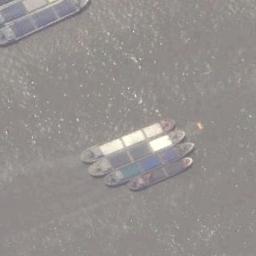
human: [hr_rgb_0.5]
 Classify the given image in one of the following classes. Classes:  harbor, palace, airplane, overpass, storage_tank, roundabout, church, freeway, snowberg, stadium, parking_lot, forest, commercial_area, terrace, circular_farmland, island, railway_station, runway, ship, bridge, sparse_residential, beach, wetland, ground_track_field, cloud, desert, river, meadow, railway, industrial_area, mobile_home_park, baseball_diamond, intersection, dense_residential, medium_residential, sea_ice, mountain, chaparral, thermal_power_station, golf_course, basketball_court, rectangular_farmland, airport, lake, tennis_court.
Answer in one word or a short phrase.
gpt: ship